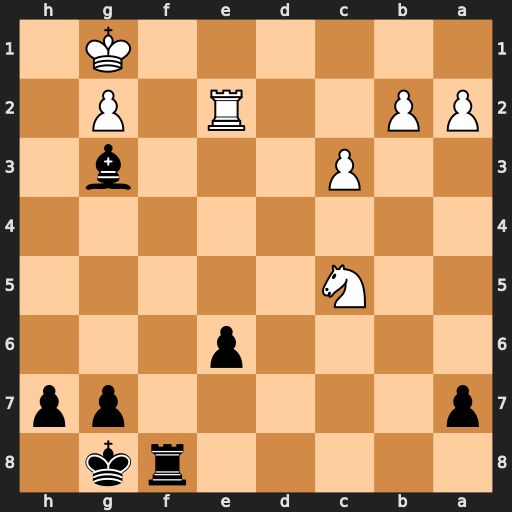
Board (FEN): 5rk1/p5pp/4p3/2N5/8/2P3b1/PP2R1P1/6K1
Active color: b
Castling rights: -
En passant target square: -
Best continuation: Rd8 Rf2 Bxf2+